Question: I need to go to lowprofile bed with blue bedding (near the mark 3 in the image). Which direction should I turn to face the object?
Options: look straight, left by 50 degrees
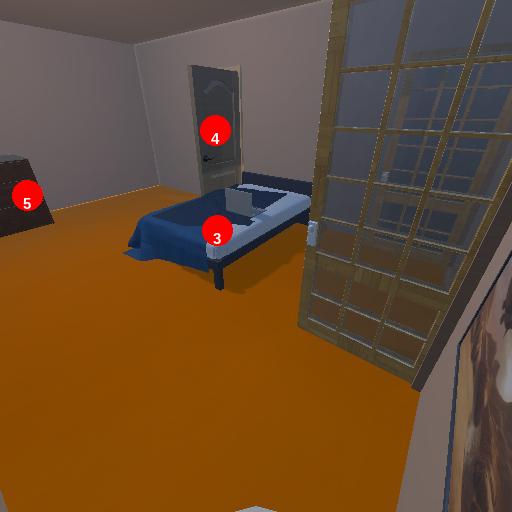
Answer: look straight